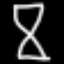
Label: hourglass